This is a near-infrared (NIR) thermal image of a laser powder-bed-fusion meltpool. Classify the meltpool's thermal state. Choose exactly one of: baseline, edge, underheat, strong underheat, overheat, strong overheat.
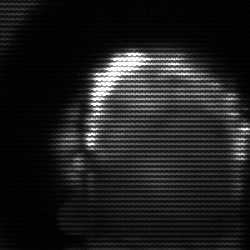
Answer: baseline